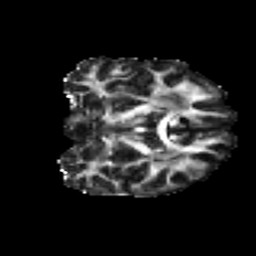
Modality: FA
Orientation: coronal
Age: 34
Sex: female
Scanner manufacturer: ge
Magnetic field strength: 3 T
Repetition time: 7.8 s
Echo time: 0.0606 s